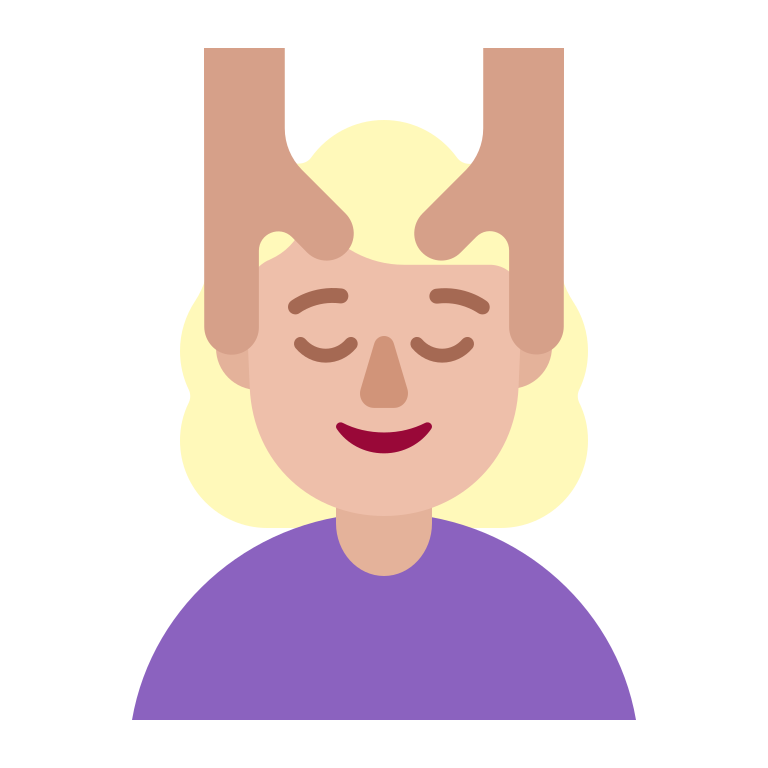
woman getting massage flat  light